Question: I'm trying to implement one of Saki's <URL>. I'm using Ext-JS 3.3.0.... could anyone link me to a source that shows how to utilize QuickTips for 3.3.0? Or a way to make sure I have all the required files?
Currently when I try to do msgTarget: 'side' the red explanation point isn't appearing like it should. Also the actual tooltip that appears isn't styled correctly. See below (I have the msgTarget: 'side' commented out for this so you can see the tooltip).
This is what my JSP's Head looks like, I can't tell if its a style sheet problem or that I am not refreshing something correctly.
'''
<!-- Include Ext and app-specific scripts: -->
<script type="text/javascript" src="../js/ext-base.js"></script>
<script type="text/javascript" src="../js/ext-all-debug.js"></script>
<script type="text/javascript" src="../examples/shared/examples.js"></script>
<script type="text/javascript" src="../examples/form/states.js"></script>
<script type="text/javascript" src="../examples/ux/MultiSelect.js"></script>
<script type="text/javascript" src="../examples/ux/ItemSelector.js"></script>
<script type="text/javascript" src="../examples/ux/fileuploadfield/FileUploadField.js"></script>
<script type='text/javascript' src="../examples/ux/RowExpander.js"></script>
<script type="text/javascript" src="../examples/ux/CheckColumn.js"></script>
<script type='text/javascript' src="../js/TreeGrid.js"></script>
<script type='text/javascript' src="../js/Exporter-all.js"></script>
<!-- My JS's: -->
<script type="text/javascript" src="../js/comm.js"></script>
<script type="text/javascript" src="../js/commStore.js"></script>
<!-- Include Ext Stylesheets here: -->
<link rel="stylesheet" type="text/css" href="../resources/css/ext-all.css"/>
<link rel='stylesheet' type="text/css" href="../examples/ux/css/MultiSelect.css">
<link rel="stylesheet" type="text/css" href="../examples/ux/fileuploadfield/css/fileuploadfield.css"/>
<link rel="stylesheet" type="text/css" href="../examples/grid/grid-examples.css" />
<link rel="stylesheet" type="text/css" href="../css/TreeGrid.css" />
<link rel="stylesheet" type="text/css" href="../css/TreeGridLevels.css" />
<link rel="stylesheet" type="text/css" title="tundra" href="../css/xtheme-tundra.css" />
<!-- My StyleSheet -->
<link rel="stylesheet" type="text/css" title="commTool" href="../css/CommTool.css" />
'''

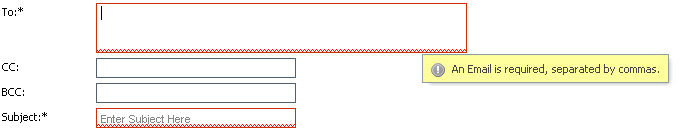
Answer: Leave out the custom 'xtheme-tundra.css' theme stylesheet and see if that helps